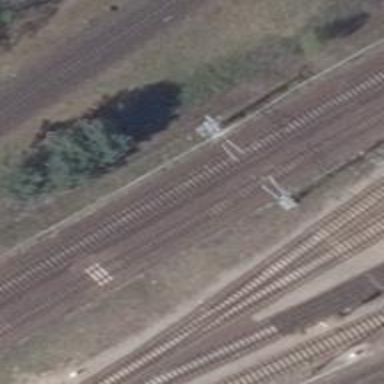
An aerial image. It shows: Railway signal supported by catenary mast.